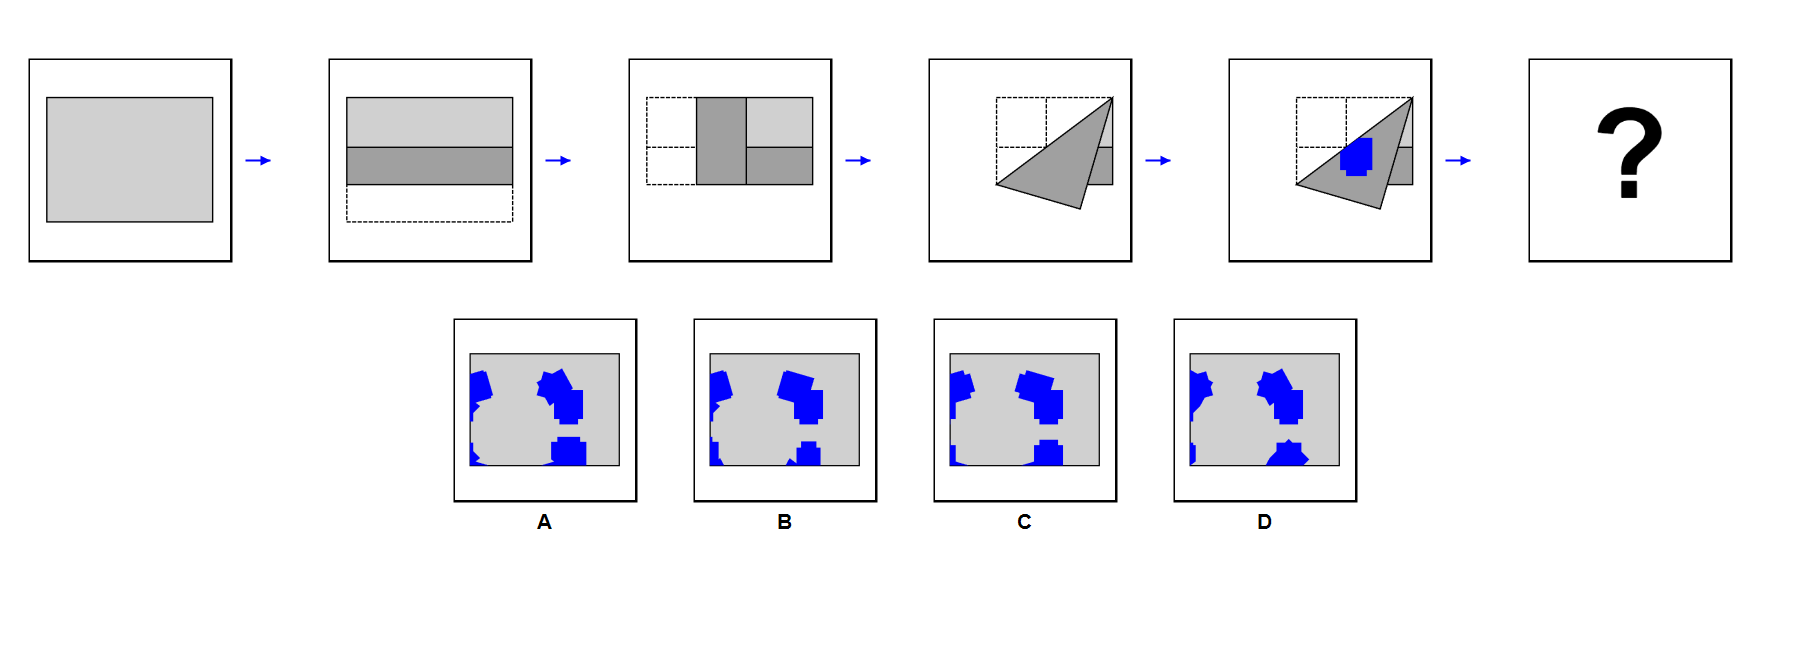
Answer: C